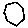
Label: hexagon